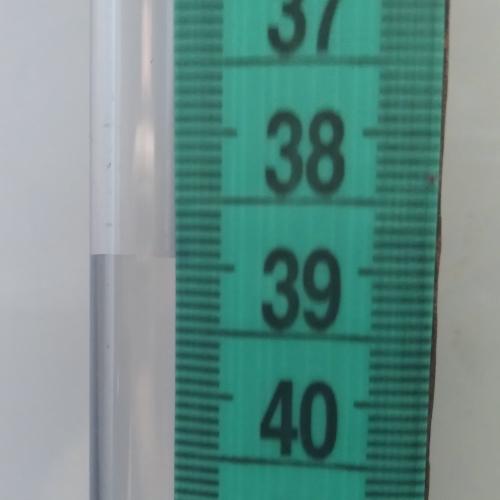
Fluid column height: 38.9 cm